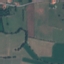
Land use / land cover class: Pasture